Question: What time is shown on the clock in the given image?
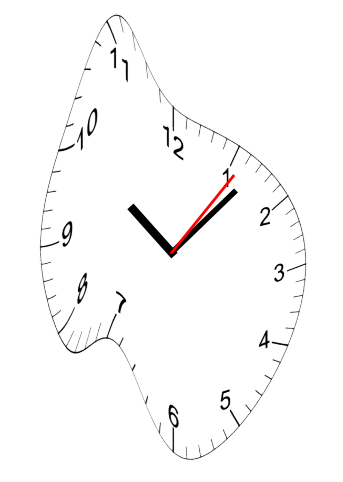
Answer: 10:07:06